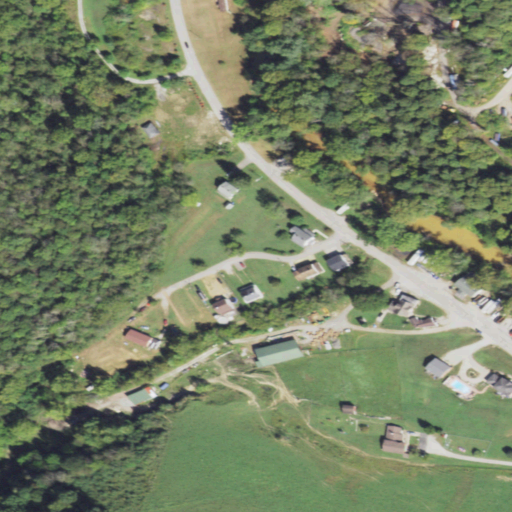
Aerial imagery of valley in Pennsylvania named Keister Hollow containing deciduous forest, pasture, mixed forest, medium intensity development, low intensity development, and open development